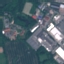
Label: Industrial